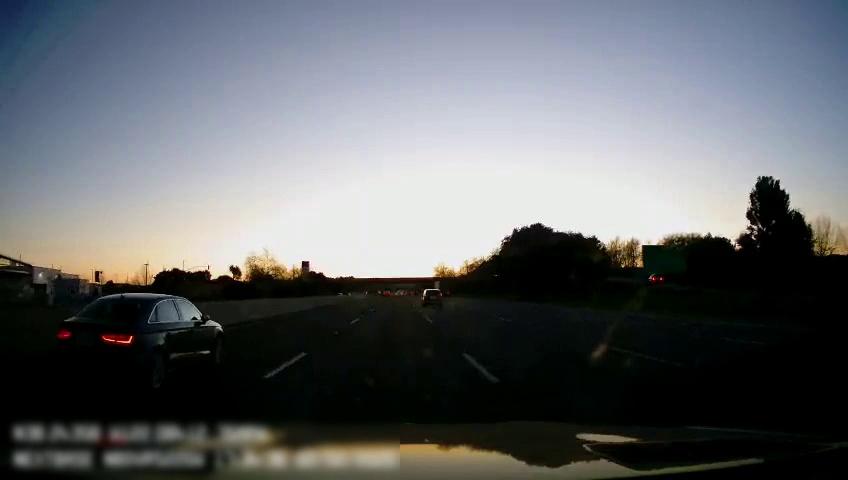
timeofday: Day
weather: Sunny
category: Drivable Space
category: Vehicles | Truck
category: Vehicles | SUV
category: Vehicles | SUV
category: Vehicles | Car
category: Lanes | Current Lane
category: Lanes | Alternate Lane
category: Lanes | Alternate Lane
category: Lanes | Current Lane
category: Lanes | Alternate Lane
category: Lanes | Alternate Lane
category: Traffic | Signs
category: Traffic | Signs